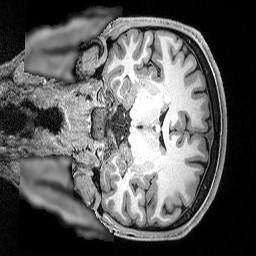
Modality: T1w
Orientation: coronal
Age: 20
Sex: male
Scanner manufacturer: siemens
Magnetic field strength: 3 T
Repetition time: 2.5 s
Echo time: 0.0029 s